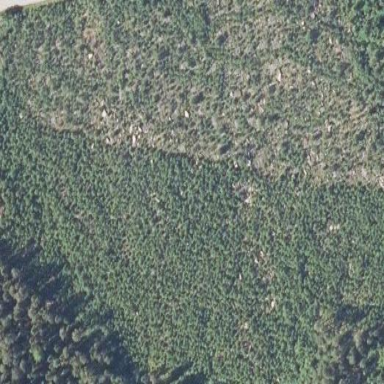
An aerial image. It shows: Clearcut logging area with scrub vegetation surrounding it.